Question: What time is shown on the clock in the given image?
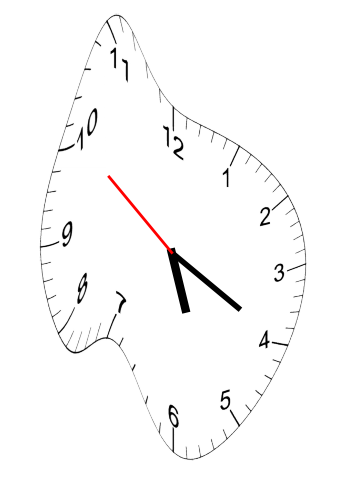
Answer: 05:19:51